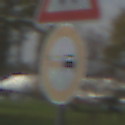
Verkehrszeichen: Ueberholverbot
Zusatzzeichen oben: KreuzungOderEinmuendung
Umgebung: Outdoor, Suburban
Tageszeit: MorningAfternoon
Wetter: PartlyCloudy
Licht: Natural
Jahreszeit: NotSpecified
Kontrast: HighContrast